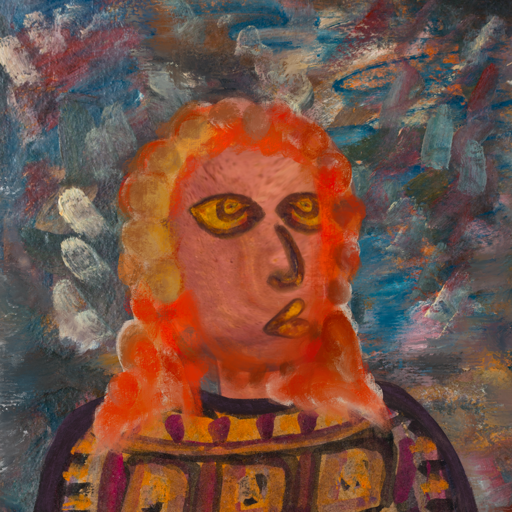
Background: Boggyland, Head And Neck Side: Mother_And_Son_Mother, Face Side: Comrade, Bust: Doll, Hair Side: Rupkatha, Head Accessory: Blank, Second Necklace: Blank, Necklace: Blank, Baby: Blank